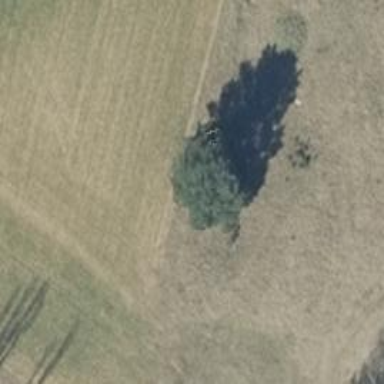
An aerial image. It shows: Deciduous tree with broadleaved leaves.